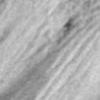
Label: no_change